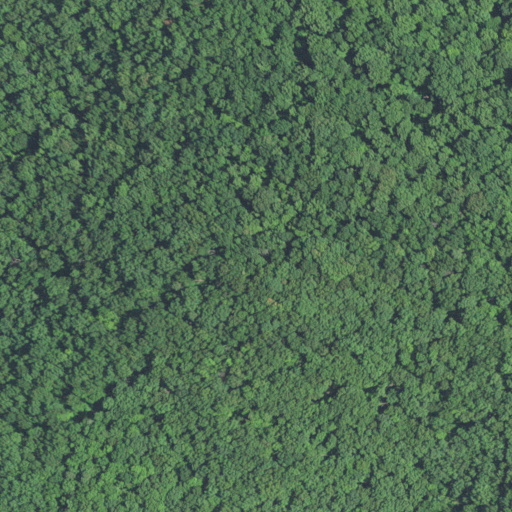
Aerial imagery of mountain in West Virginia named Sweet Potato Knob containing deciduous forest, open development, mixed forest, and low intensity development